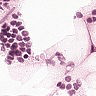
Metastatic tissue present: no